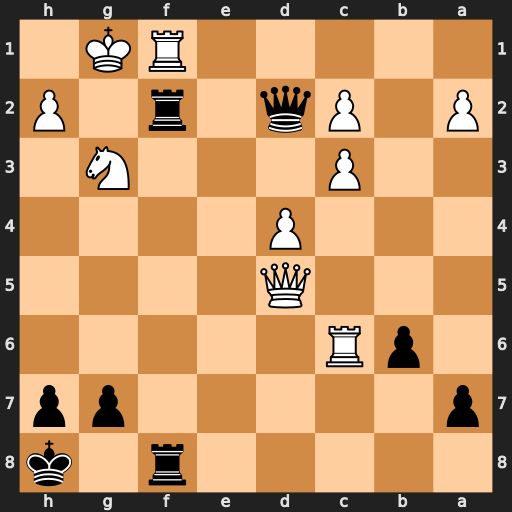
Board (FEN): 5r1k/p5pp/1pR5/3Q4/3P4/2P3N1/P1Pq1r1P/5RK1
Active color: b
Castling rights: -
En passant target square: -
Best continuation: Rxf1+ Nxf1 Qf2+ Kh1 Qxf1#